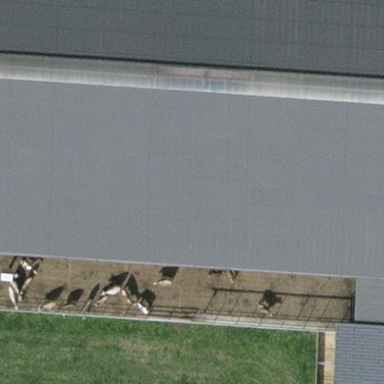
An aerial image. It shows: Farm building.